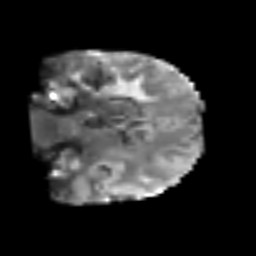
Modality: T2w
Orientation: coronal
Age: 55
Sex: male
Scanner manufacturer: siemens
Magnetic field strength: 3 T
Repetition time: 6.1 s
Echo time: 0.101 s